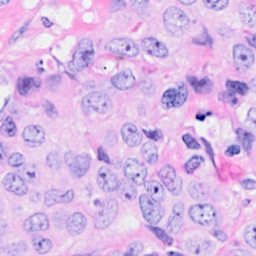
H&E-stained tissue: Breast